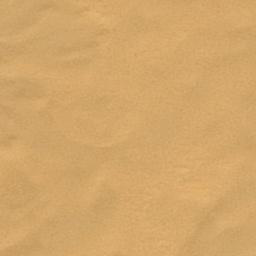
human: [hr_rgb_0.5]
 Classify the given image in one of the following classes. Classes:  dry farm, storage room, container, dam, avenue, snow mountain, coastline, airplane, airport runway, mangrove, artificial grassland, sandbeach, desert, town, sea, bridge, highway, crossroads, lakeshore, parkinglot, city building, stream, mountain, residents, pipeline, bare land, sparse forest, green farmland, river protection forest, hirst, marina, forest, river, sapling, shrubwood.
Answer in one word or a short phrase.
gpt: desert